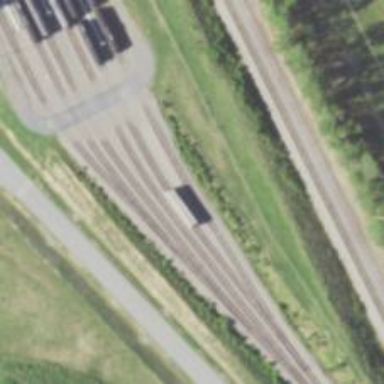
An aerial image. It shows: Railway spur for fuel transportation.